Question: i am making a rock paper scissors game but not the classic one that everyone knows, you have 12 cards, 3 blue cards of each type(3 paper cards,3 rock cards,3 scissors cards), 2 purple cards of each type and one last card that contains paper and scissors at the same time and for the game to start you have to arange those cards in slots.
after a lot of thinking i made it work with drag&drop system but i faced some problems:
- -
'''
using System.Collections;
using System.Collections.Generic;
using UnityEngine;
using UnityEngine.EventSystems;
using UnityEngine.UI;
public class DragDrop : MonoBehaviour, IPointerDownHandler,IBeginDragHandler,IEndDragHandler,IDragHandler
{
private RectTransform rectTransform;
private CanvasGroup canvasGroup;
public Text textField;
[SerializeField] Canvas canvas;
private Transform originalPos;
private void Awake()
{
rectTransform = GetComponent<RectTransform>();
canvasGroup = GetComponent<CanvasGroup>();
}
public void OnBeginDrag(PointerEventData eventData)
{
canvasGroup.alpha = .5f;
canvasGroup.blocksRaycasts = false;
originalPos = transform.parent;
transform.SetParent(transform.parent.parent);
}
public void OnDrag(PointerEventData eventData)
{
rectTransform.anchoredPosition += eventData.delta / canvas.scaleFactor;
}
public void OnEndDrag(PointerEventData eventData)
{
canvasGroup.alpha = 1f;
canvasGroup.blocksRaycasts = true;
transform.SetParent(originalPos);
transform.localPosition = Vector3.zero;
if (transform.localPosition == Vector3.zero)
{
textField.enabled = true;
}
}
public void OnPointerDown(PointerEventData eventData)
{
textField.enabled = false;
}
}
'''
and here the slots code:
'''
using System.Collections;
using System.Collections.Generic;
using UnityEngine;
using UnityEngine.EventSystems;
public class slots : MonoBehaviour, IDropHandler
{
public GameObject slot;
public void OnDrop(PointerEventData eventData)
{
if(eventData.pointerDrag != null)
{
eventData.pointerDrag.GetComponent<RectTransform>().anchoredPosition = GetComponent<RectTransform>().anchoredPosition;
}
}
}
'''
i really appreciate anything you can help me with cause i've been stuck in this for 2 days now.
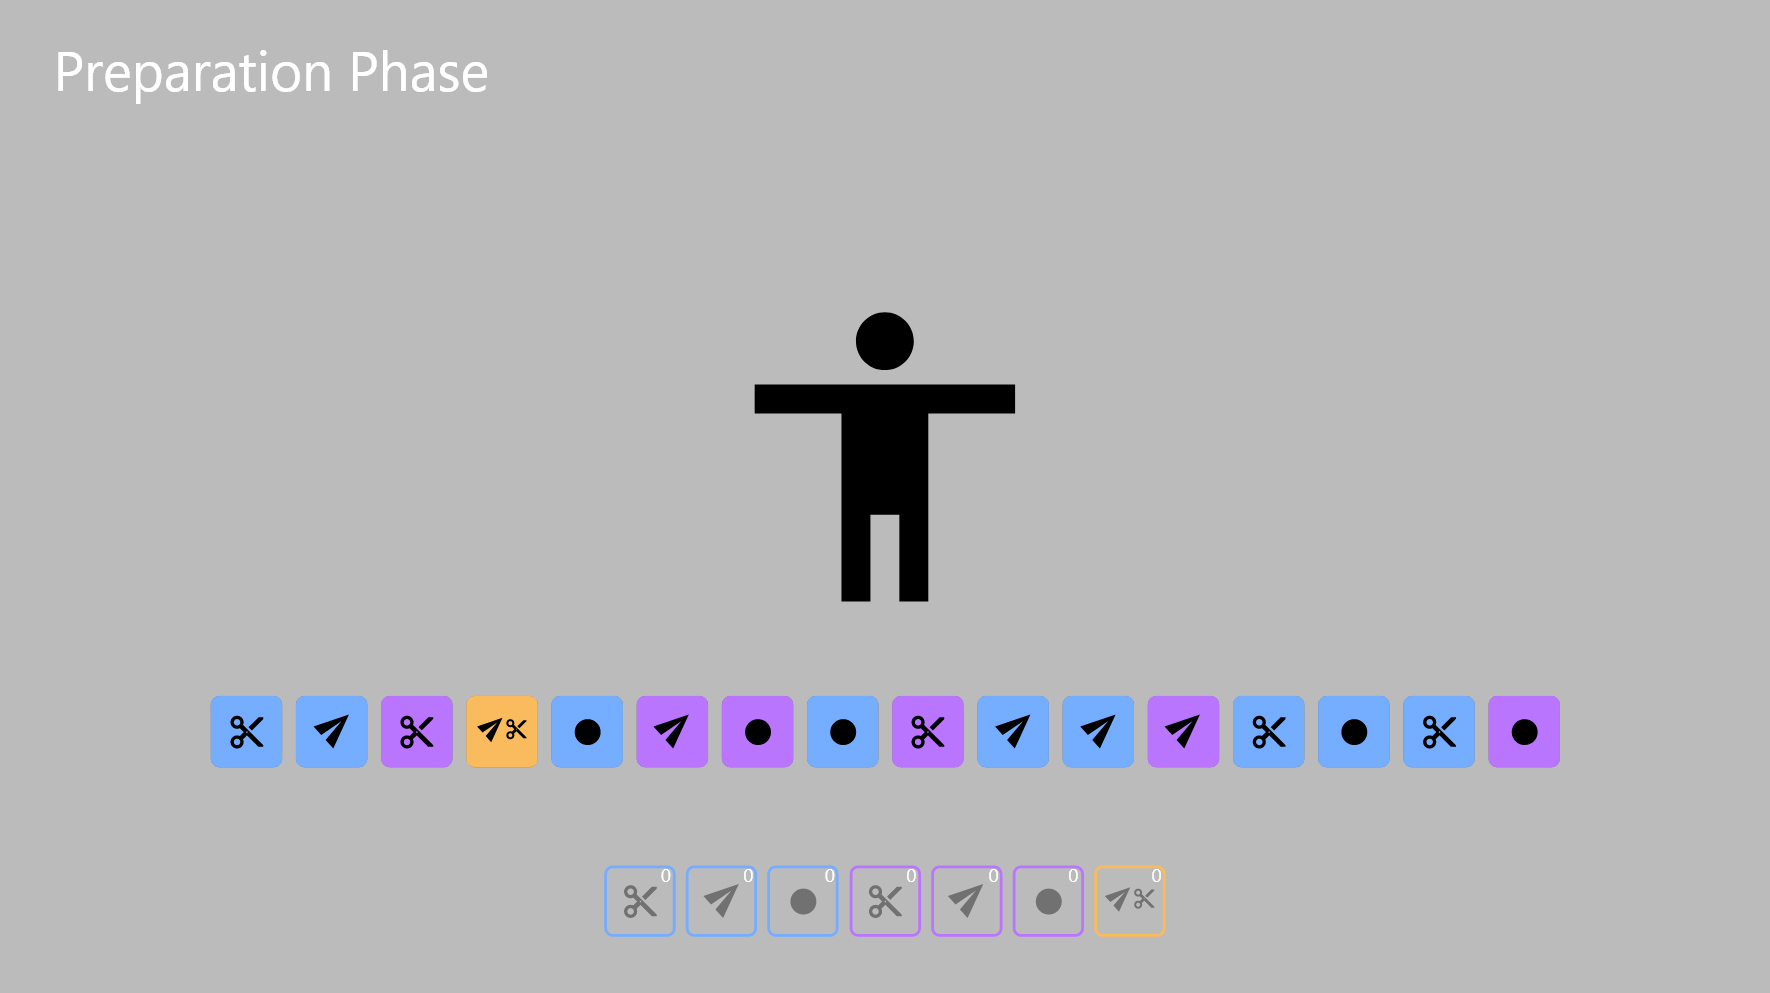
Answer: It looks to me as if you're setting the Transform.parent back to the originalPos there in your OnEndDrag method. You should probably do a MouseToWorldPoint and find the object you're hovering over, then set the parent to that gameObjects transform.